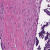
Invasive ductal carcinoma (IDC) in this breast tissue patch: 1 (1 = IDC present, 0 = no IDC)